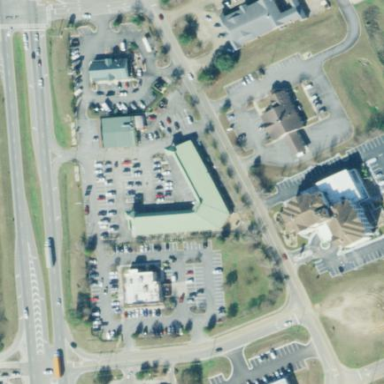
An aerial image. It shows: Commercial building.